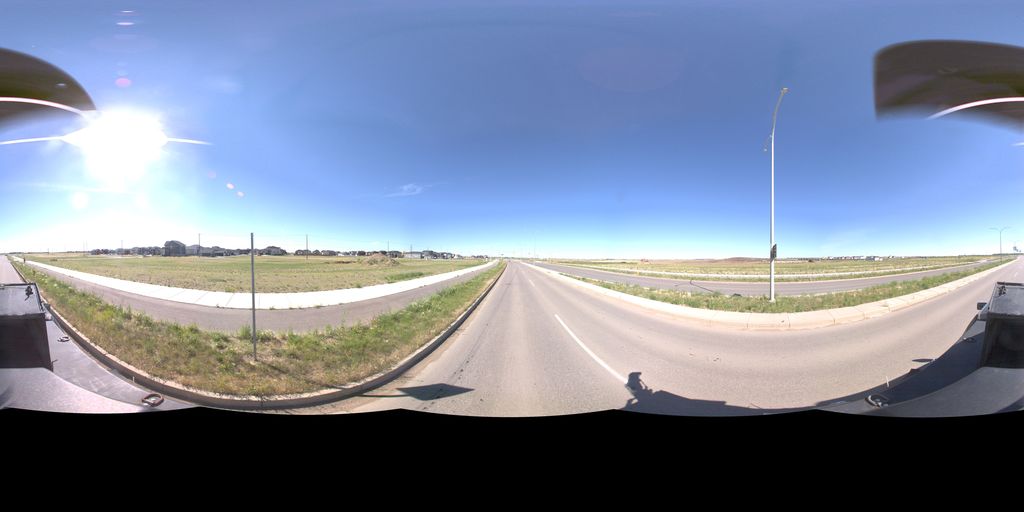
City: saskatoon